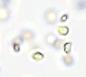
Label: Phaeocystis